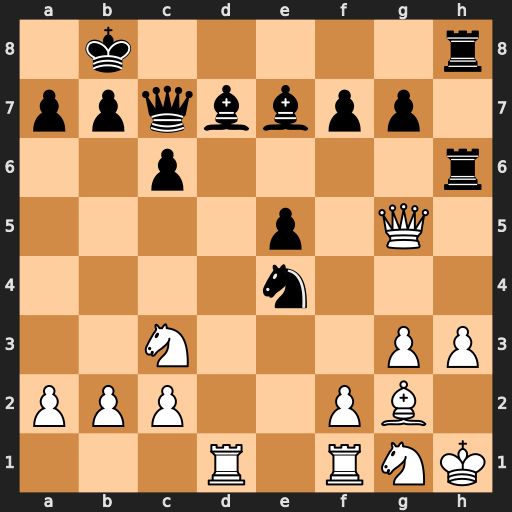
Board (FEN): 1k5r/ppqbbpp1/2p4r/4p1Q1/4n3/2N3PP/PPP2PB1/3R1RNK
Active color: w
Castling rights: -
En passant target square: -
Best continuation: Qxe7 Bxh3 Qxc7+